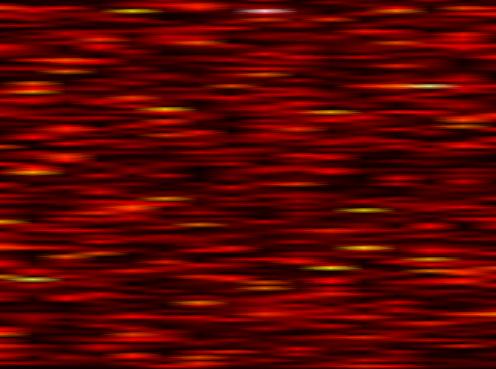
Label: FBMC